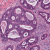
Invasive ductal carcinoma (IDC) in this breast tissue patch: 0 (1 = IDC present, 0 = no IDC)